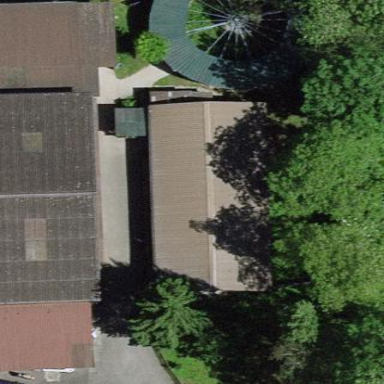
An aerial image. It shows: Rural barn.